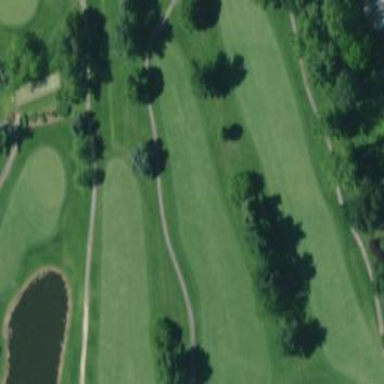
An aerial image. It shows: Golf fairway surrounded by grass.